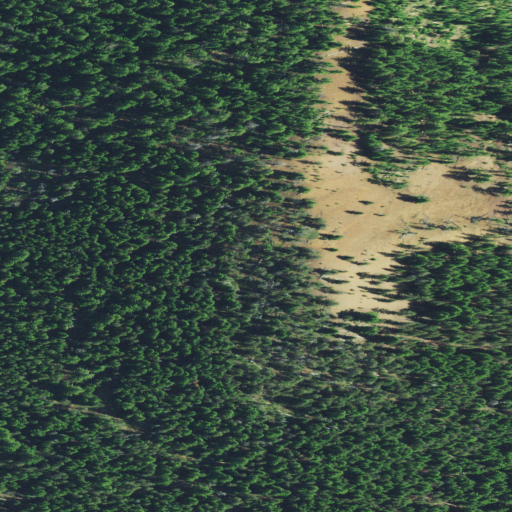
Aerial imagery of mountain in Oregon named Redtop Mountain containing evergreen forest and shrub